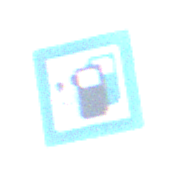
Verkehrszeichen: LadestationFuerElektrofahrzeuge
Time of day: Midday
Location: Outdoor (Nature)
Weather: PartlyCloudy
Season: NotSpecified
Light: Natural